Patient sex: M
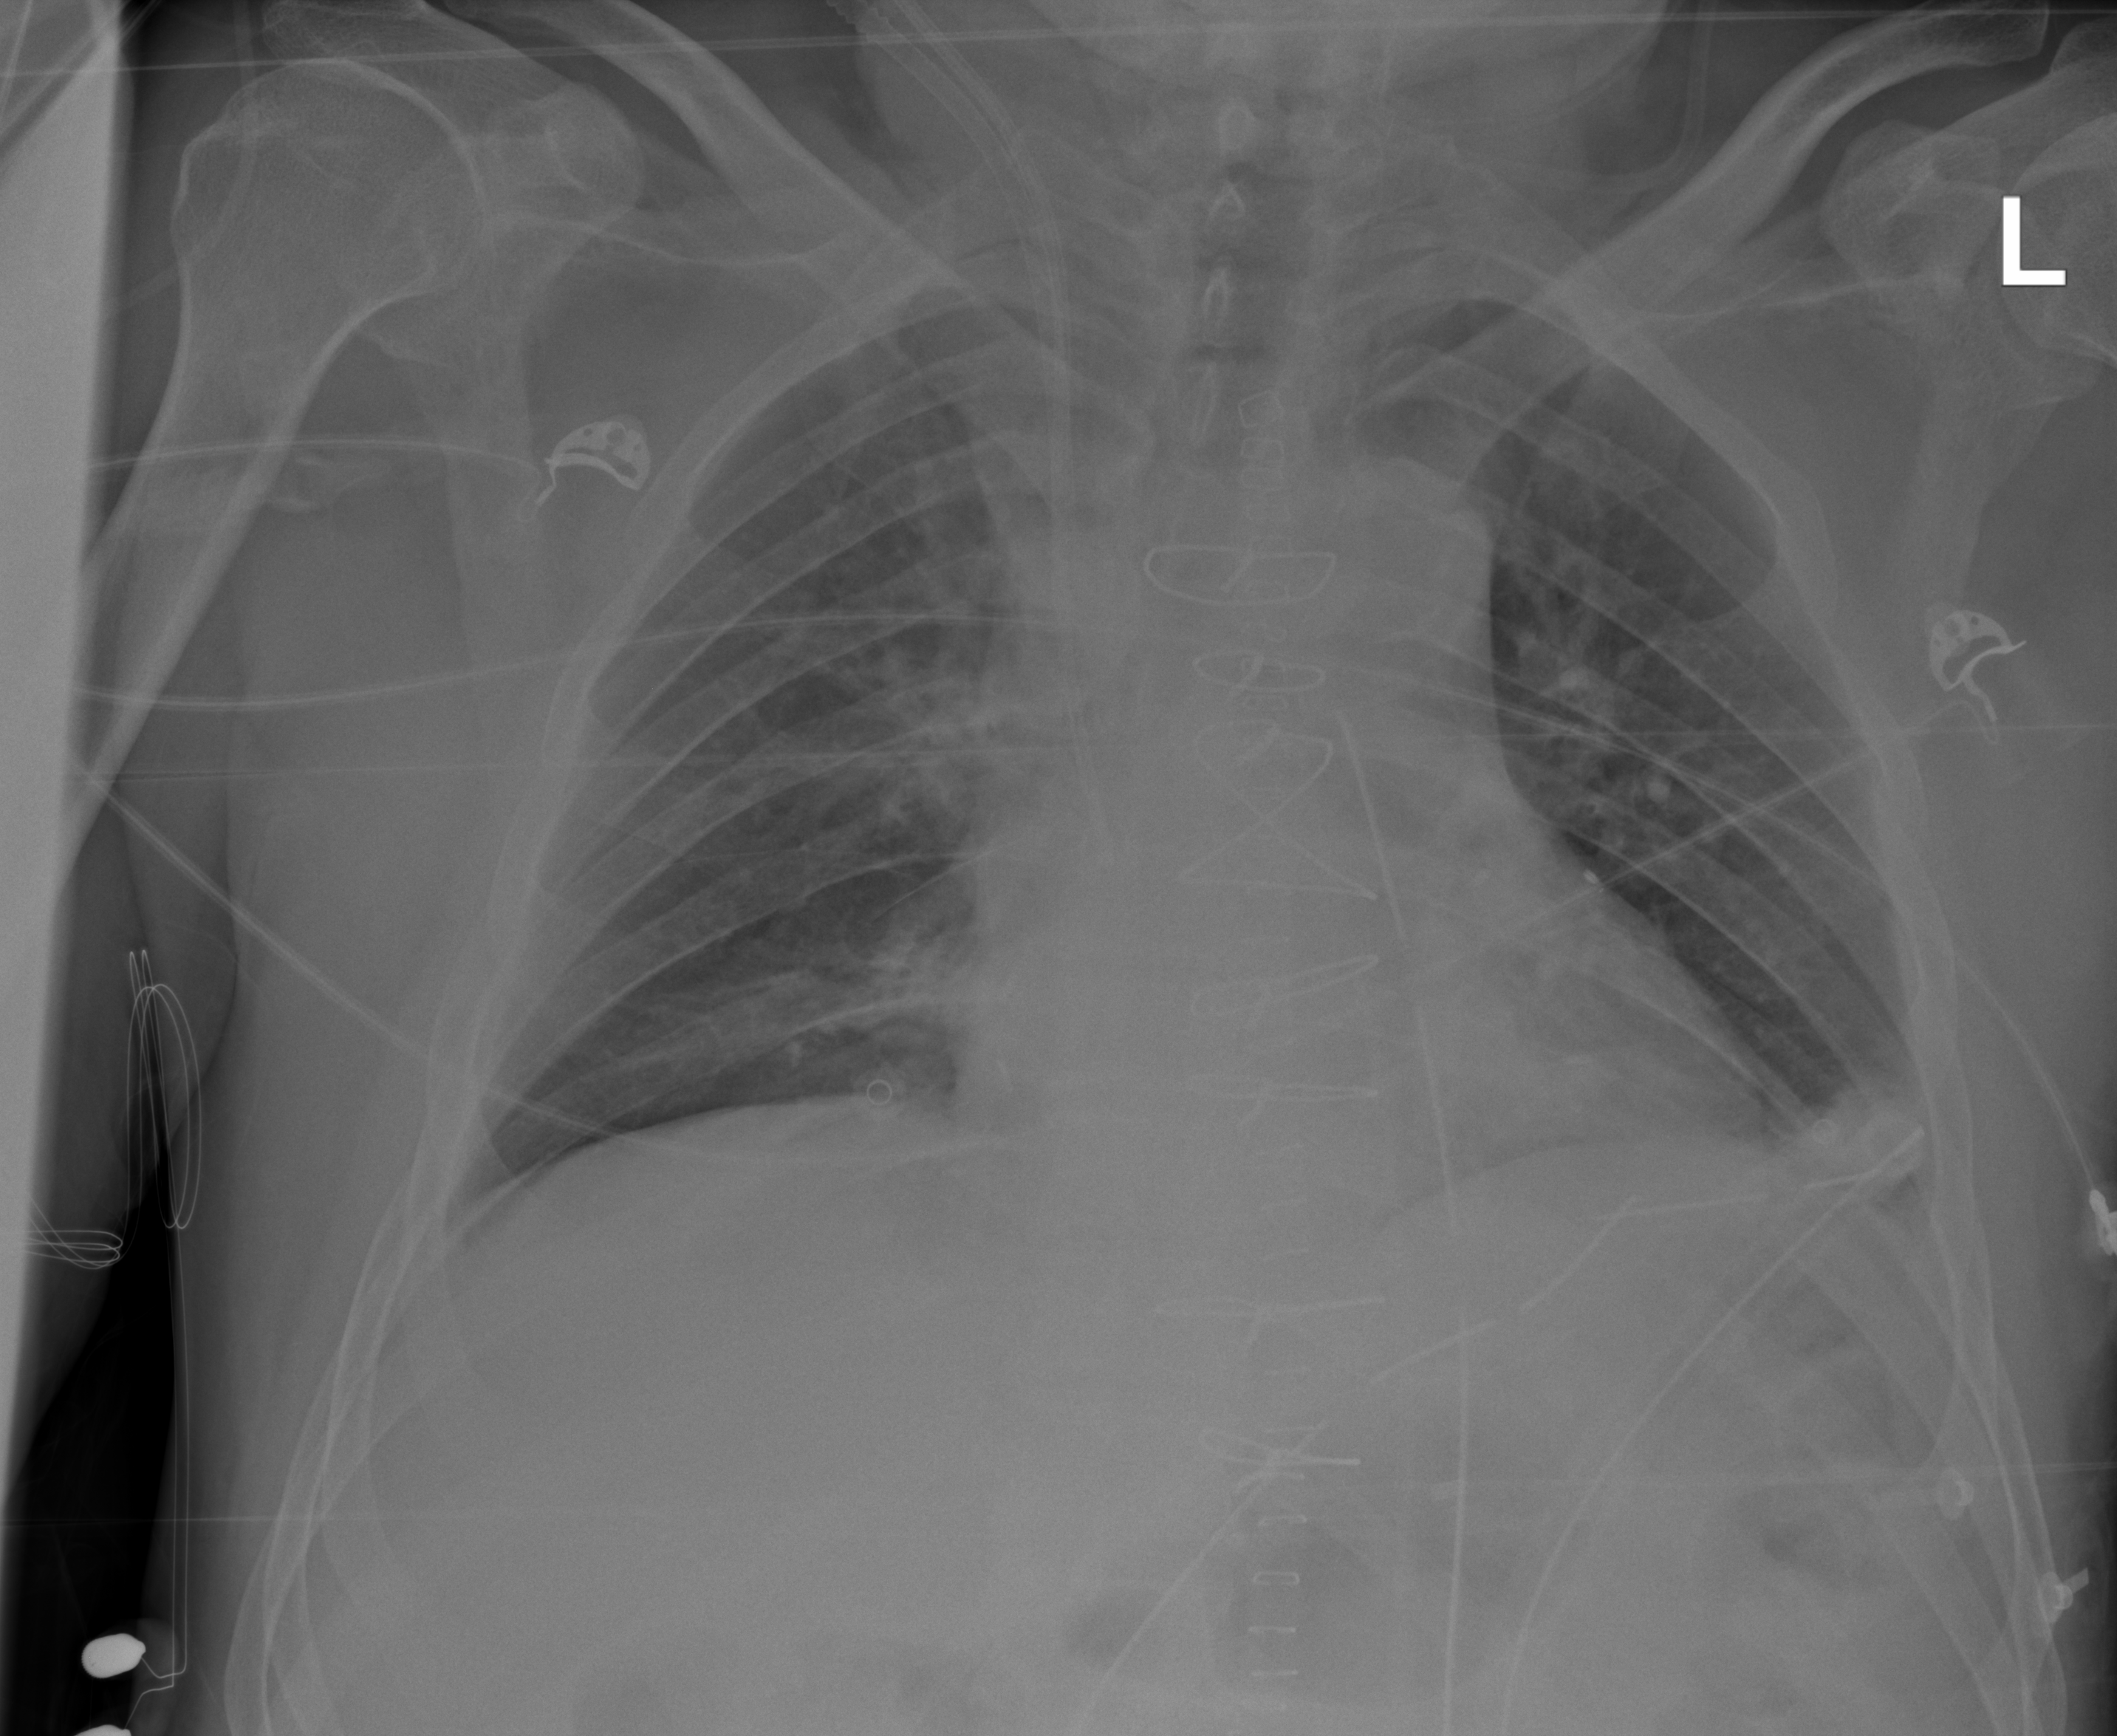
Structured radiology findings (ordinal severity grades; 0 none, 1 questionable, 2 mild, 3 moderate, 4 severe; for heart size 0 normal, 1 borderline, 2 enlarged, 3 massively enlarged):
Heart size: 0
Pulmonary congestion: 0
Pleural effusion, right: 0
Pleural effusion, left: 2
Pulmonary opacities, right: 0
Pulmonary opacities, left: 0
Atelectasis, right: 2
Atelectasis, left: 2